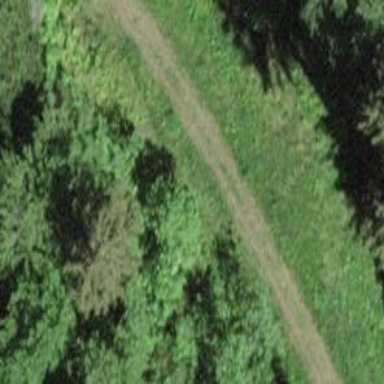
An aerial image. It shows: Ground path.